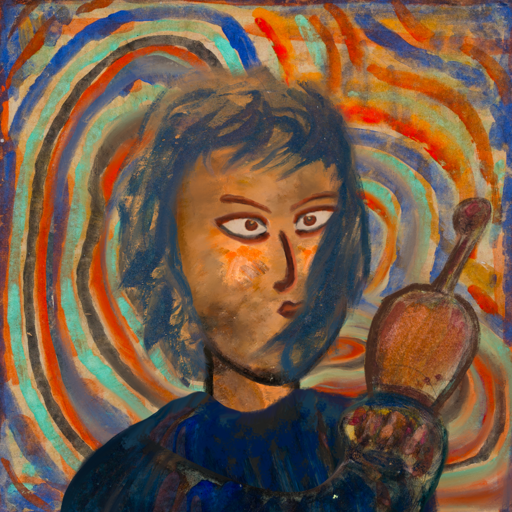
Background: Sisters, Head And Neck Side: Gypsy_Queen, Face Side: Roy_Bahadur, Bust: Pipe, Hair Side: In_The_Sun, Head Accessory: Blank, Second Necklace: Blank, Necklace: Blank, Baby: Blank